Field crop: maize
Growth stage: 2
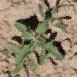
Species: atriplex